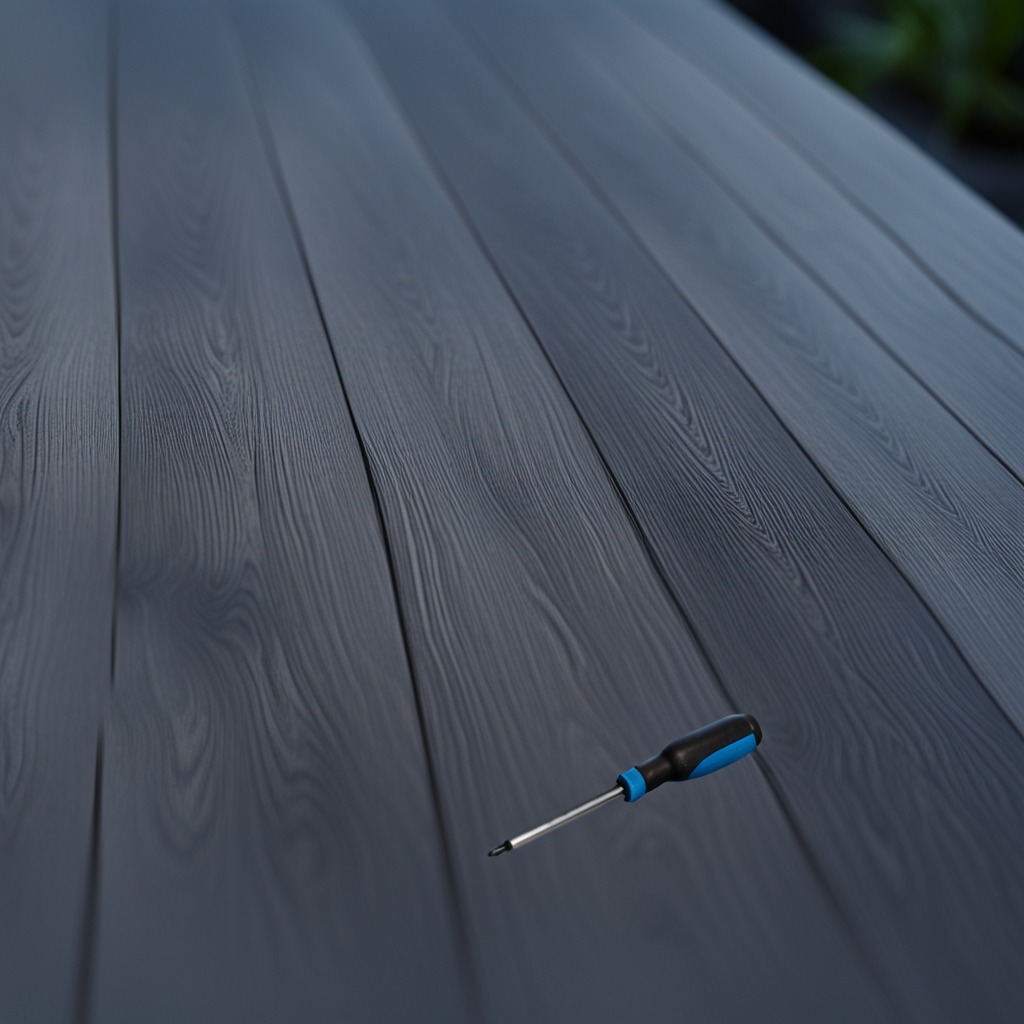
A screwdriver is lying on the table.